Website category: sports
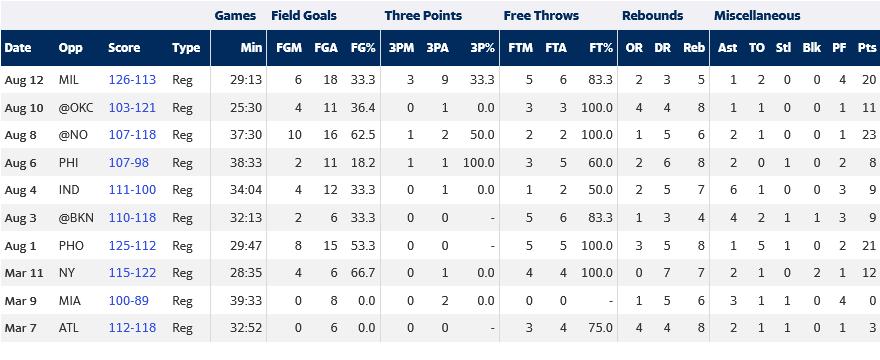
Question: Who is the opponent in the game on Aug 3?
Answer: BKN

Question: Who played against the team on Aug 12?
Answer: MIL

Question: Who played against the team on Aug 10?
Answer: OKC

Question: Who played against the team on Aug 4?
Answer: IND

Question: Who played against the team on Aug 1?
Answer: PHO

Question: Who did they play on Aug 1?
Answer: PHO

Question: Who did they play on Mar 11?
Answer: NY

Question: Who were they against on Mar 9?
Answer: MIA

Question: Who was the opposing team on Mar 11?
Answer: NY

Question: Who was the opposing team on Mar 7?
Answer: ATL

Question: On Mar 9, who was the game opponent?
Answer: MIA

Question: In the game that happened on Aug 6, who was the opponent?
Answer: PHI

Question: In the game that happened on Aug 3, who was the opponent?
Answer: BKN

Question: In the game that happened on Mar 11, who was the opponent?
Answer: NY

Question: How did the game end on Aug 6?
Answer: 107-98

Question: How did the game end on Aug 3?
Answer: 110-118

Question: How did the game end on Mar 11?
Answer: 115-122

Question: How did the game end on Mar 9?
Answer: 100-89

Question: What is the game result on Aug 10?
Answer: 103-121

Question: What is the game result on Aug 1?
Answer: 125-112

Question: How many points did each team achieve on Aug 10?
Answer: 103-121

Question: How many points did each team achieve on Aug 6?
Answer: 107-98

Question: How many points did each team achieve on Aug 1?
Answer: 125-112

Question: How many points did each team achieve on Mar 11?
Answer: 115-122

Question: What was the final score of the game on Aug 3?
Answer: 110-118

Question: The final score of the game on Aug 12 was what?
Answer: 126-113

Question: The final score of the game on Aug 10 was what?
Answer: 103-121

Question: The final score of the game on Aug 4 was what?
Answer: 111-100

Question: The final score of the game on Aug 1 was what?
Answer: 125-112

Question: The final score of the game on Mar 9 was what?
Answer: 100-89

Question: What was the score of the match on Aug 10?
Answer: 103-121

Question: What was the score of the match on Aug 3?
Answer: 110-118

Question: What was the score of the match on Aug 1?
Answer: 125-112

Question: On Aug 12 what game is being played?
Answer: Reg

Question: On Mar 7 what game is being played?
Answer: Reg

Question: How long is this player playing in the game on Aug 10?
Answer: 25:30

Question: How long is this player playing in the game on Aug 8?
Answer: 37:30

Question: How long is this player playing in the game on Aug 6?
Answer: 38:33

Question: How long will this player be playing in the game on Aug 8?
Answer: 37:30

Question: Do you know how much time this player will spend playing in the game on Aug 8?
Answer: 37:30

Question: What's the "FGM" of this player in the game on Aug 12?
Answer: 6

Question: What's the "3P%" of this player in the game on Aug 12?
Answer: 33.3

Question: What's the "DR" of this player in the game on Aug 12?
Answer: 3

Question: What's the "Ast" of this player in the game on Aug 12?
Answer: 1

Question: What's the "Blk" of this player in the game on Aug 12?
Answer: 0

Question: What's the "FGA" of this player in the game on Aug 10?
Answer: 11

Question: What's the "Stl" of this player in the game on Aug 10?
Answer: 0

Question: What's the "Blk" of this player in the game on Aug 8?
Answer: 0

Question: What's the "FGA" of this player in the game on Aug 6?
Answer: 11

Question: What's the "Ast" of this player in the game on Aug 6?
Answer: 2

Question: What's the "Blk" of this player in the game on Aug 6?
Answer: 0

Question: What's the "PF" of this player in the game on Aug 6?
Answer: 2

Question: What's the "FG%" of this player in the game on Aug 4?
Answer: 33.3

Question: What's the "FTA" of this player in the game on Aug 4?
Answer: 2

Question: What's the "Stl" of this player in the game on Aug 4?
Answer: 0

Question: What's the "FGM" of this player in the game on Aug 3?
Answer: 2

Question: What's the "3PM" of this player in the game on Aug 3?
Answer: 0

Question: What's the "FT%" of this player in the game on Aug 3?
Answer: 83.3

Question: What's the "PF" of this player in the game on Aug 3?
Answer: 3

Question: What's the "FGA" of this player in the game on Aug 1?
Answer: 15

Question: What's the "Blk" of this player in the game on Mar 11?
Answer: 2

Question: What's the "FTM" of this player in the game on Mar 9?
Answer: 0

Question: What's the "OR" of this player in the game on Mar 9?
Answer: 1

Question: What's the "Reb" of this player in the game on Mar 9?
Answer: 6